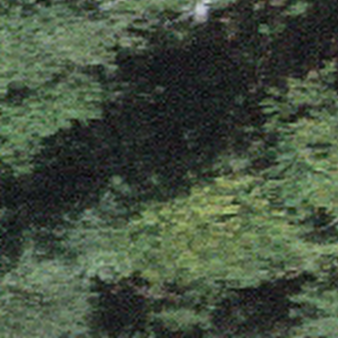
Label: other